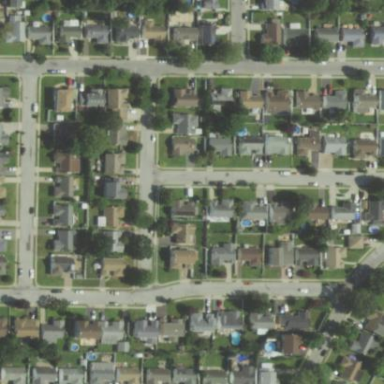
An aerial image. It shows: Single-family residential area.